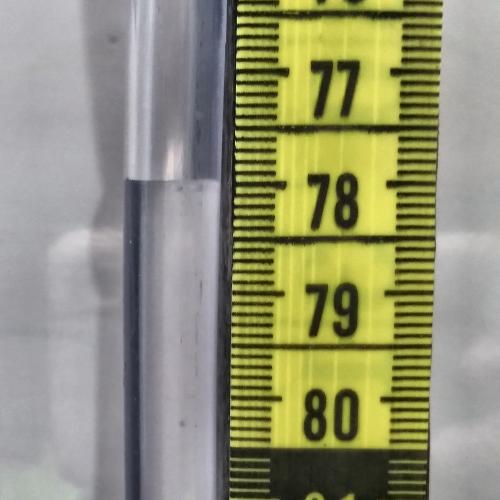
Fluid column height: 78.0 cm